Question: I've recently formatted my computer and re-installed Ubuntu and Eclipse.
Afterwards, when I opened a C++ project that was both warning and error free, Eclipse now shows me some warnings I've never seen before, such as:
'Macro definition can be replaced with constexpr expression'
and
'Un- or ill-initialized variable found'
Screenshot:

What do these warnings mean and why are they listed? They weren't there before I re-installed Ubuntu and Eclipse...
Thanks!
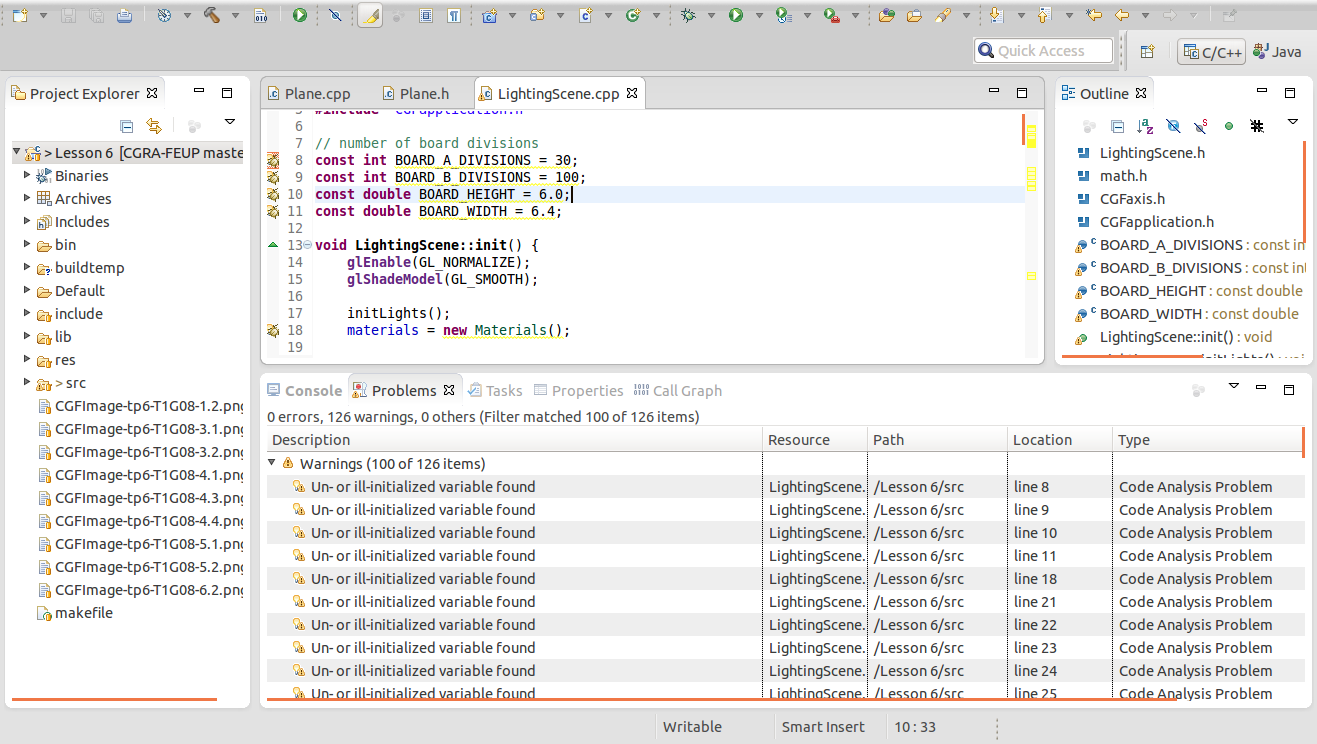
Answer: 'Macro definition can be replaced with constexpr expression'
This means, that you've used a preprocessor macro for defining a constant. You should replace this by a C++ const expression, i.e. replace '#define PI 3.141' by 'const double PI = 3.141;'.
'Un- or ill-initialized variable found'
That's pretty much self-explanatory. Always initialize your variables or you will get undefined behaviour.
The reason why the warning appear is probably that the new Ubuntu version you installed comes with a newer version of GCC which reports more warnings than the previous one. Another explanation would be that you are using other compiler options than before, for example '-Wall'.